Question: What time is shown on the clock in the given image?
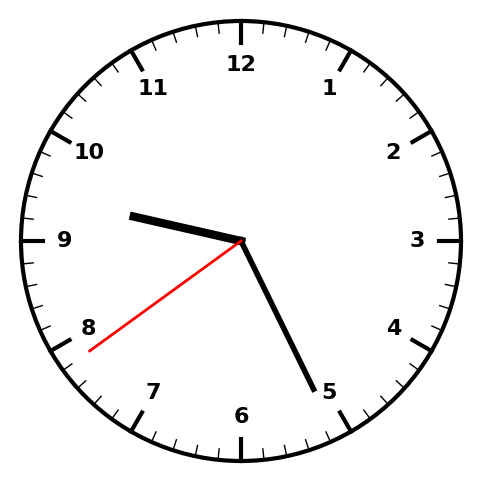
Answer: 09:25:39